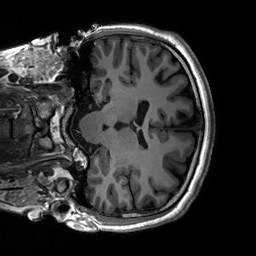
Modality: T1w
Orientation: coronal
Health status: healthy
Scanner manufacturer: siemens
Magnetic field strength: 3 T
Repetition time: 2.3 s
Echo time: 0.00236 s